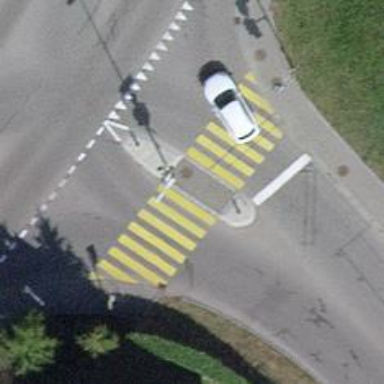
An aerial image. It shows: Kerb serving as barrier.